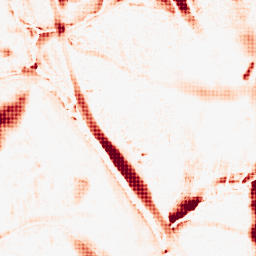
Category: morphological
Decomposition family: morphological_ellipse
Decomposition parameters: operation: opening
width: 30
height: 50
Upsampling method: sinc_hamming
Upsampling parameters: scale: 4
kernel_size: 4
Upsampling scale: 4